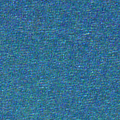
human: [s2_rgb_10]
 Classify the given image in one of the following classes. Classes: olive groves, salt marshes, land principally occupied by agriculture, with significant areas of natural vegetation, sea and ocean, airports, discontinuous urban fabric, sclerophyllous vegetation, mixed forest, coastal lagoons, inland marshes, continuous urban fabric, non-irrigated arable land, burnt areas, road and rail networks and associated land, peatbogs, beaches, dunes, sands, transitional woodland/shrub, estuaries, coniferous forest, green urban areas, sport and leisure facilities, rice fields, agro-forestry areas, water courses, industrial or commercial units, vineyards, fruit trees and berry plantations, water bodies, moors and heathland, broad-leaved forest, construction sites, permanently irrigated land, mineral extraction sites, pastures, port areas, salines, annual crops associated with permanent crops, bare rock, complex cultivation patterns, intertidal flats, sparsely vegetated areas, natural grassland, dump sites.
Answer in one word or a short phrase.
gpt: sea and ocean